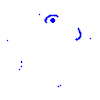
Particle: electron